Field crop: maize
Growth stage: 2
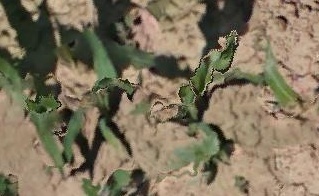
Species: maize